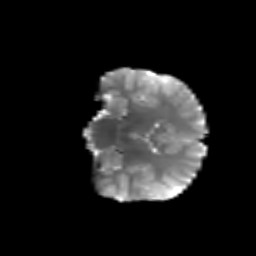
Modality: T2w
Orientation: coronal
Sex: male
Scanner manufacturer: siemens
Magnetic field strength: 3 T
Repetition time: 5 s
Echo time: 0.071 s